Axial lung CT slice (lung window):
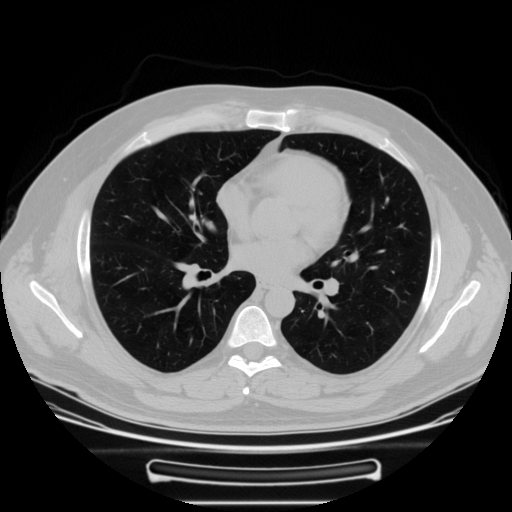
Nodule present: no